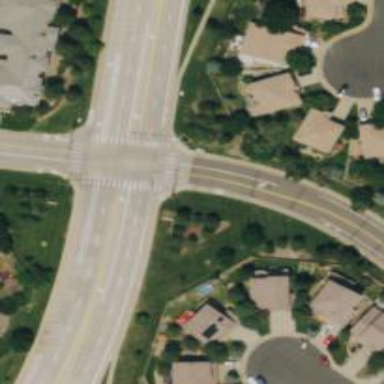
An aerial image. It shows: Secondary road with separate sidewalks.